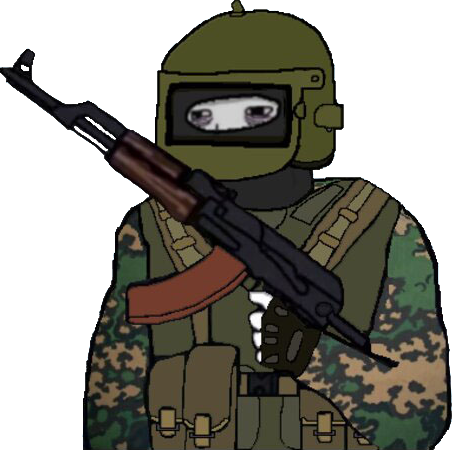
Label: 5_Doomer